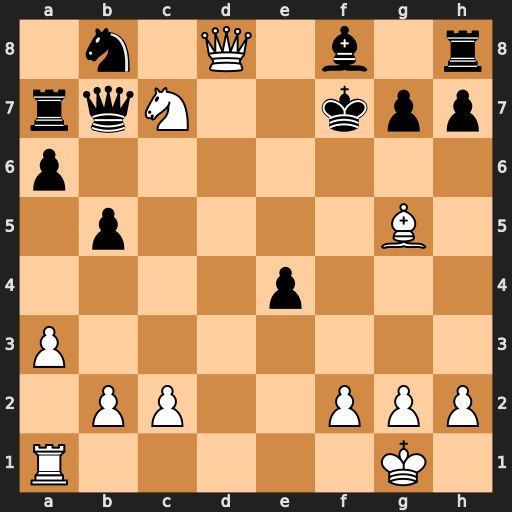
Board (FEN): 1n1Q1b1r/rqN2kpp/p7/1p4B1/4p3/P7/1PP2PPP/R5K1
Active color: w
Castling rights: -
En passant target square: -
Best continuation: Qe8+ Kg8 Qe6#